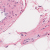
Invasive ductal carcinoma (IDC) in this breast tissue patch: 0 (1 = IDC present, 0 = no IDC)